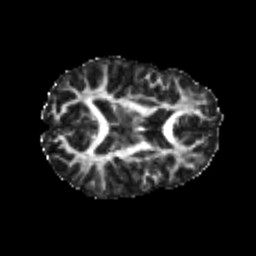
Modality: FA
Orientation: axial
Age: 21
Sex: female
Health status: healthy
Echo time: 0.074 s